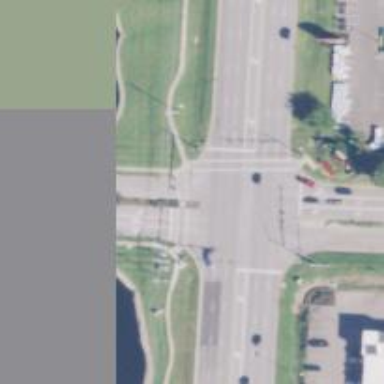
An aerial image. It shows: Marked crossing on the road.